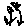
Label: flower